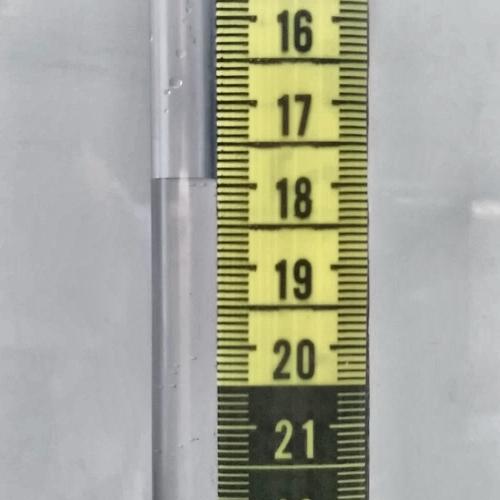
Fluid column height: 17.9 cm